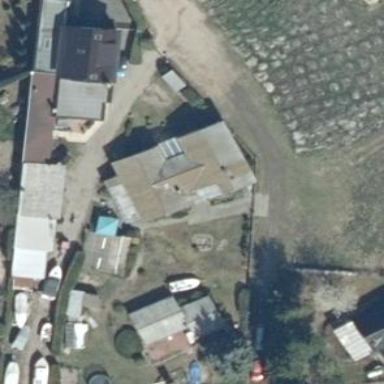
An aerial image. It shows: Detached building.